Question: I have some simple code where I input two numbers in 'EditText' fields, add them together, and show them in a 'TextView'.
Here is my code:
'''
<TextView
android:id="@+id/textView1"
android:layout_width="wrap_content"
android:layout_height="wrap_content"
android:text="@string/hello_world"
android:visibility="invisible"/>
<EditText
android:id="@+id/editText1"
android:layout_width="wrap_content"
android:layout_height="wrap_content"
android:layout_alignLeft="@+id/textView1"
android:layout_below="@+id/textView1"
android:layout_marginTop="32dp"
android:ems="10"
android:inputType="number" >
<requestFocus />
</EditText>
<EditText
android:id="@+id/editText2"
android:layout_width="wrap_content"
android:layout_height="wrap_content"
android:layout_alignLeft="@+id/editText1"
android:layout_below="@+id/editText1"
android:layout_marginTop="21dp"
android:ems="10"
android:inputType="number" />
<Button
android:id="@+id/button2"
android:layout_width="wrap_content"
android:layout_height="wrap_content"
android:layout_alignBaseline="@+id/button1"
android:layout_alignBottom="@+id/button1"
android:layout_alignRight="@+id/editText2"
android:text="Clear"
android:onClick="Clicked" />
<Button
android:id="@+id/button1"
android:layout_width="wrap_content"
android:layout_height="wrap_content"
android:layout_alignParentLeft="true"
android:layout_below="@+id/editText2"
android:layout_marginTop="35dp"
android:text="Total"
android:onClick="Clicked" />
'''
And here is my 'Clicked' method:
'''
public void Clicked(View v) {
int total;
EditText t1= (EditText)findViewById(R.id.editText1);
EditText t2= (EditText)findViewById(R.id.editText2);
TextView tv= (TextView)findViewById(R.id.textView1);
if(v.getId()==R.id.button1)
{
total= Integer.parseInt(t1.getText().toString()+t2.getText().toString());
tv.setText(total);
tv.setVisibility(1);
}
else if (v.getId()==R.id.button2)
{
t1.setText("");
t2.setText("");
}
}
'''
I input two numbers and when I press it works fine but the total button does not add. Instead, this happens:

It might be a problem with my integer casting or a problem with logic.
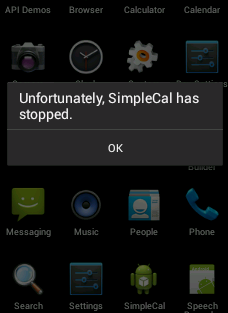
Answer: Its stopped because you may be setting a Int value to setText of TextView. You need to convert it to String
'''
int v1 = Integer.parseInt(t1.getText().toString());
int v2 = Integer.parseInt(t2.getText().toString());
total = v1 + v2;
tv.setText(total+""); //this converts total to string
//tv.setText(total.toString()); //can use either
'''